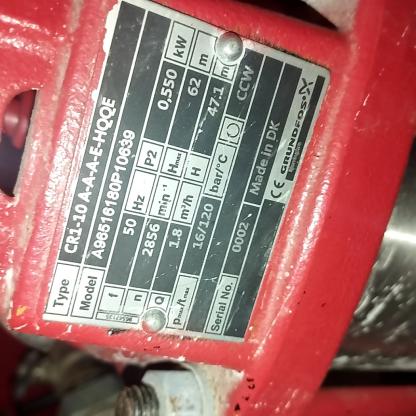
Klasa: tabliczka-znamionowa